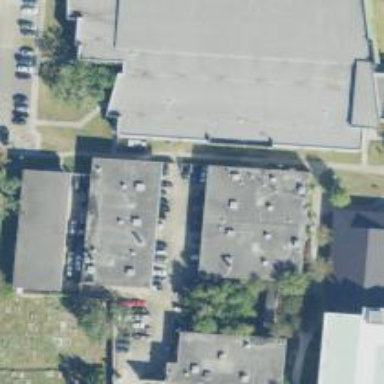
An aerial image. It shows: University building.